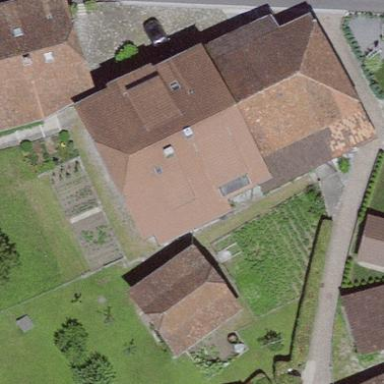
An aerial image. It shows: Farm building.